Question: I'm having troubles with multiple html pages include.
I had main index.html but it started to be a bit too complex so I decided to split it in multiple html files and each one of them inport into single index.php using php.
'''
<?php
include('head.html');
include('header.html');
include('slideshow.html');
include('pictureGalery.html');
include('footer.html');
include('closer.html');
?>
'''
using Google Chrome Developer Tool I found, that php includes included also some white spaces (you can see them in picture in between of divs header, content, container etc...
With a bit of googling I found some arciles about this problem, like:
- <URL>
I also tried to import reset.css file (<URL>. But I find this way a bit too agresive and unefective.
Any other ideas how to fix this problem?

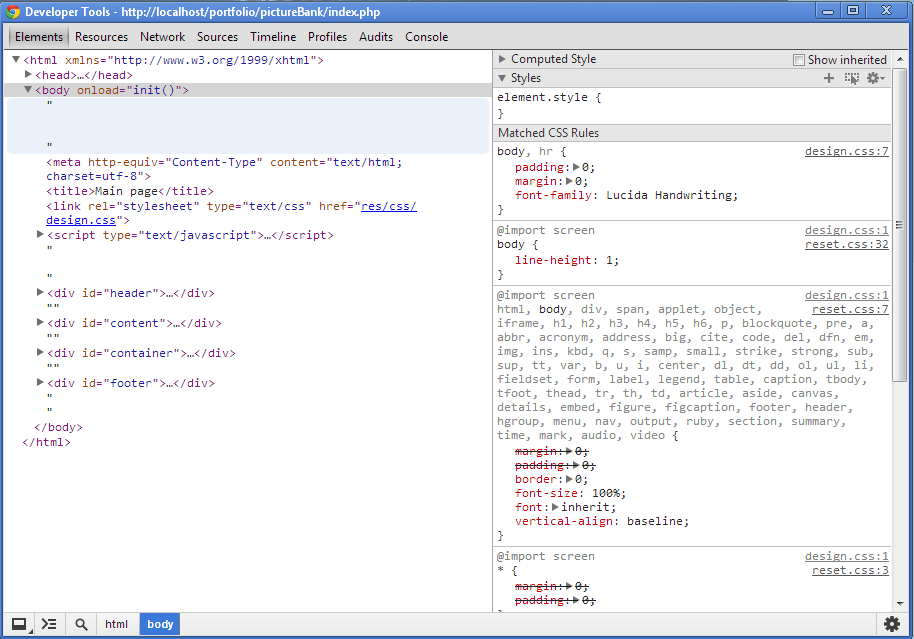
Answer: Then, ends up this is caused by unexpected BOM on the file that are included:
For future reference, I just post the code used to check by PHP plainly.
'''
print_r(array_map('dechex', array_map('ord', str_split(file_get_contents("xxxxxxxxxxxxx.html")))));
'''
I would definitely prefer using or other software to save a version,
but if still prefer using PHP to remove them, just use:
'''
$filename="xxxxxxx.html";
$filec = file_get_contents($filename);
file_put_contents($filename,substr($filec, 3, strlen($filec)));
'''
Hopes it helps :D
Good luck!